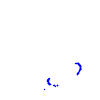
Particle: kaon